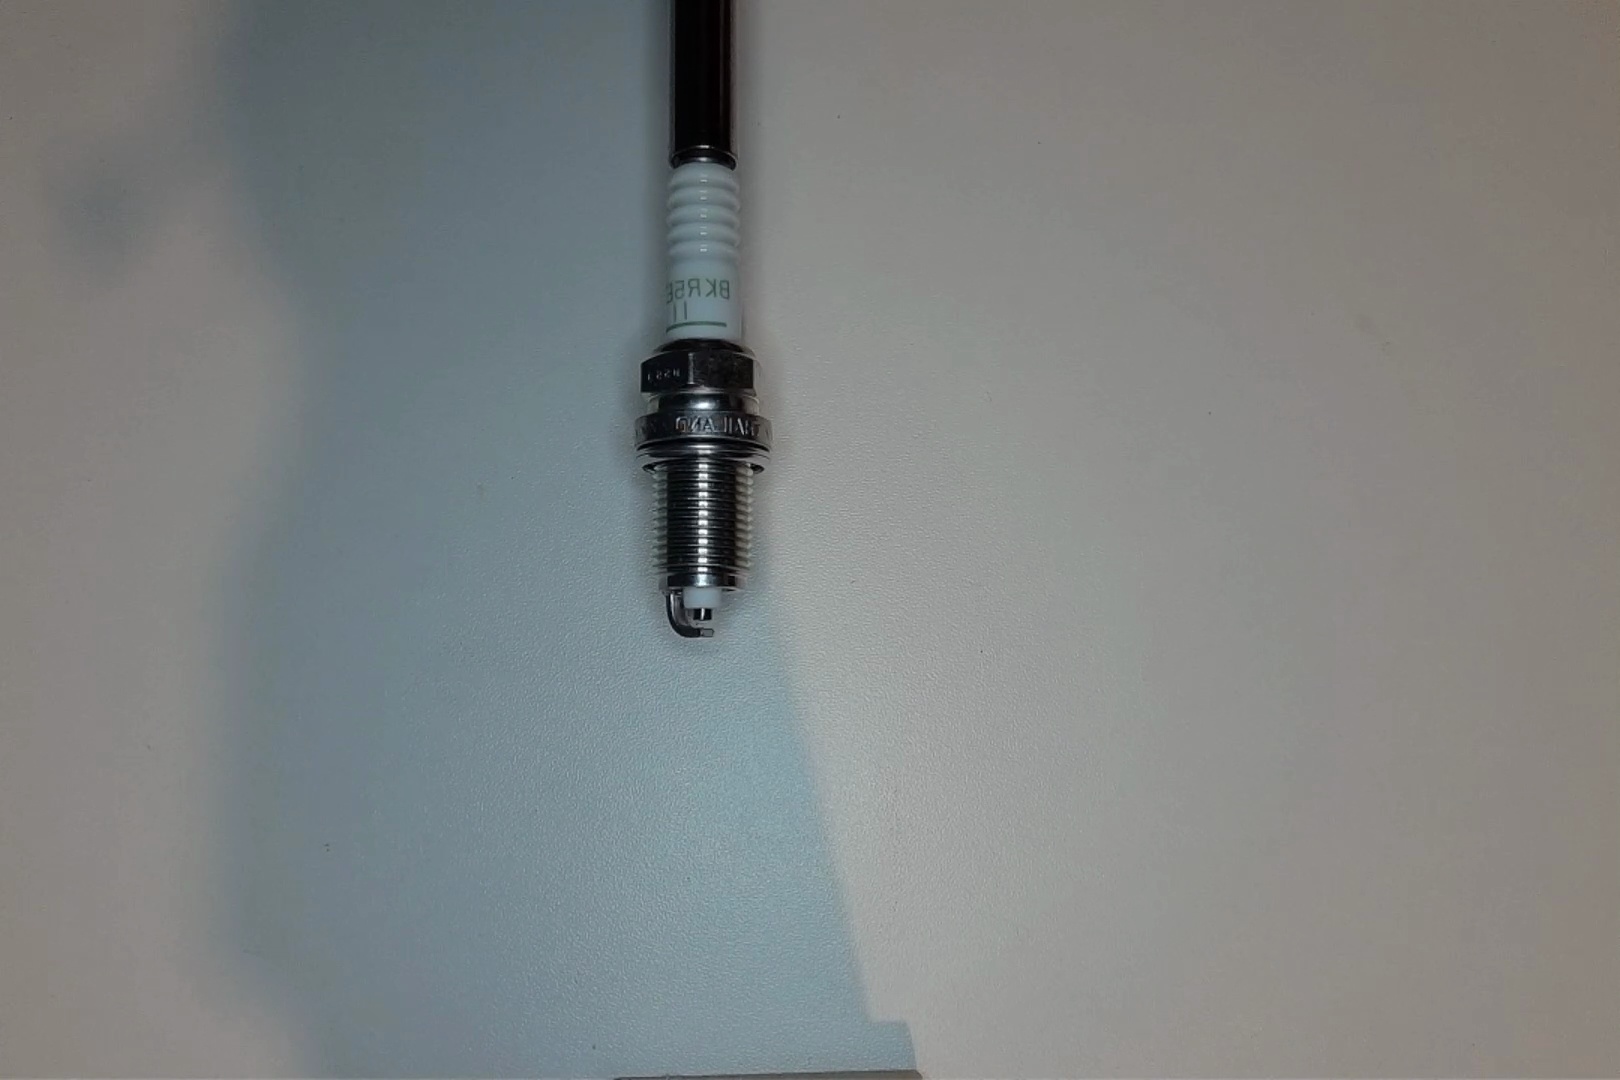
Label: normal